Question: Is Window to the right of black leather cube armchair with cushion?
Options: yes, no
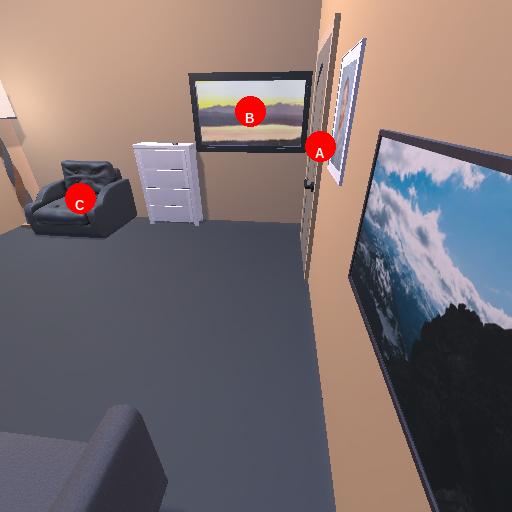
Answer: yes